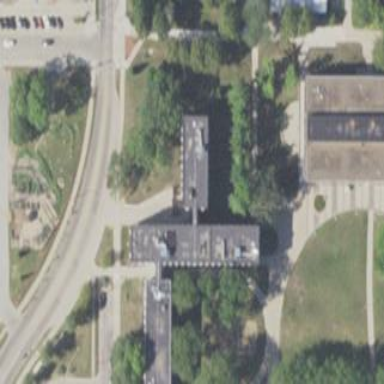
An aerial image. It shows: Dormitory building.